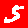
Digit: 5